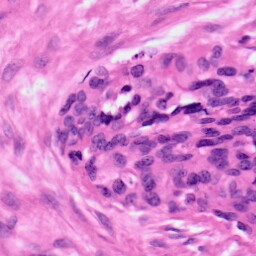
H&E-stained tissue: Ovarian